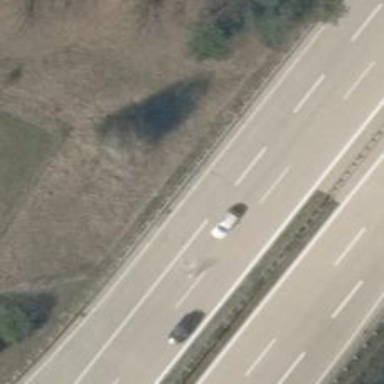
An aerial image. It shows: Motorway junction.